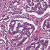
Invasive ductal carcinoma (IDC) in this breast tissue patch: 1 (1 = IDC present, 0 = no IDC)